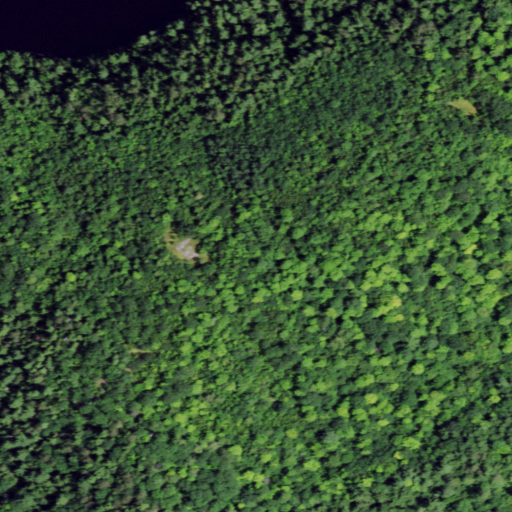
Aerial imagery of mountain in New York named Spear Mountain containing mixed forest, deciduous forest, evergreen forest, and open water